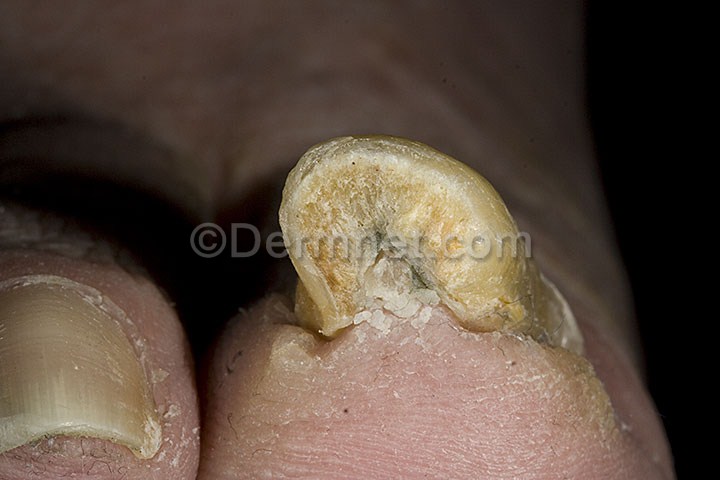
Disease: Nail Fungus and other Nail Disease